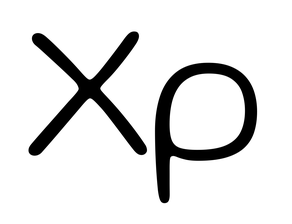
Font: Gluten_ExtraLight